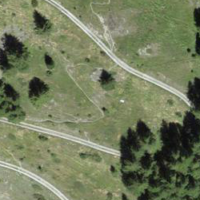
EUNIS habitat code: 26
Species observed at this site:
Neotinea ustulata